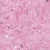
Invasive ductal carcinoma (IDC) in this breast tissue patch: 0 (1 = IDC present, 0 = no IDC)